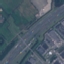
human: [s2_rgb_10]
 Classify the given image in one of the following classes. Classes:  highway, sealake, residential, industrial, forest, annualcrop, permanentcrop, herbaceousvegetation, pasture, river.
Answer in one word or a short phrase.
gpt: Highway